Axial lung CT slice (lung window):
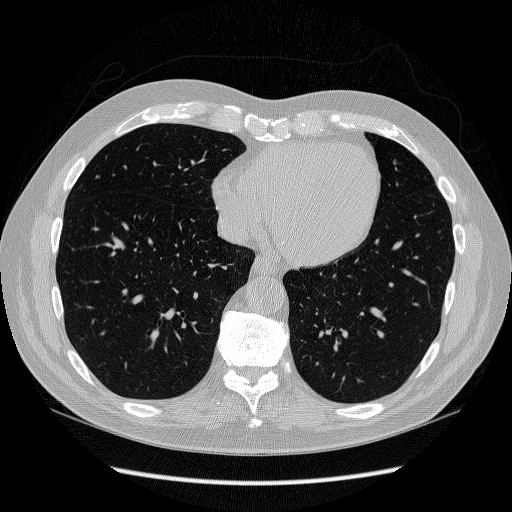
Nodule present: no